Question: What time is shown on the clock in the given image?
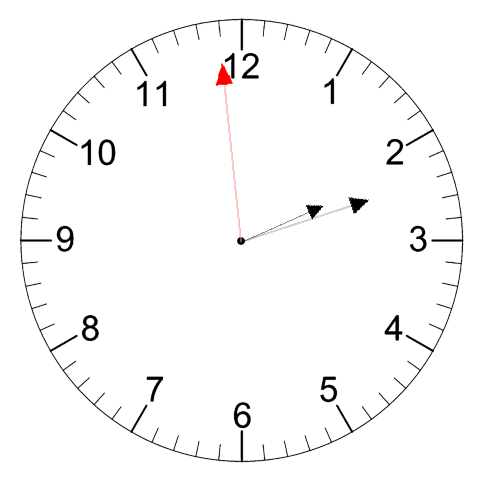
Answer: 02:11:59